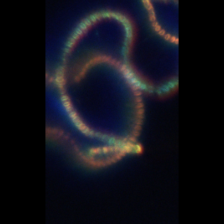
Taxon: Chaetoceros
Group: Diatoms